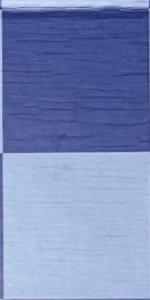
Label: Empty